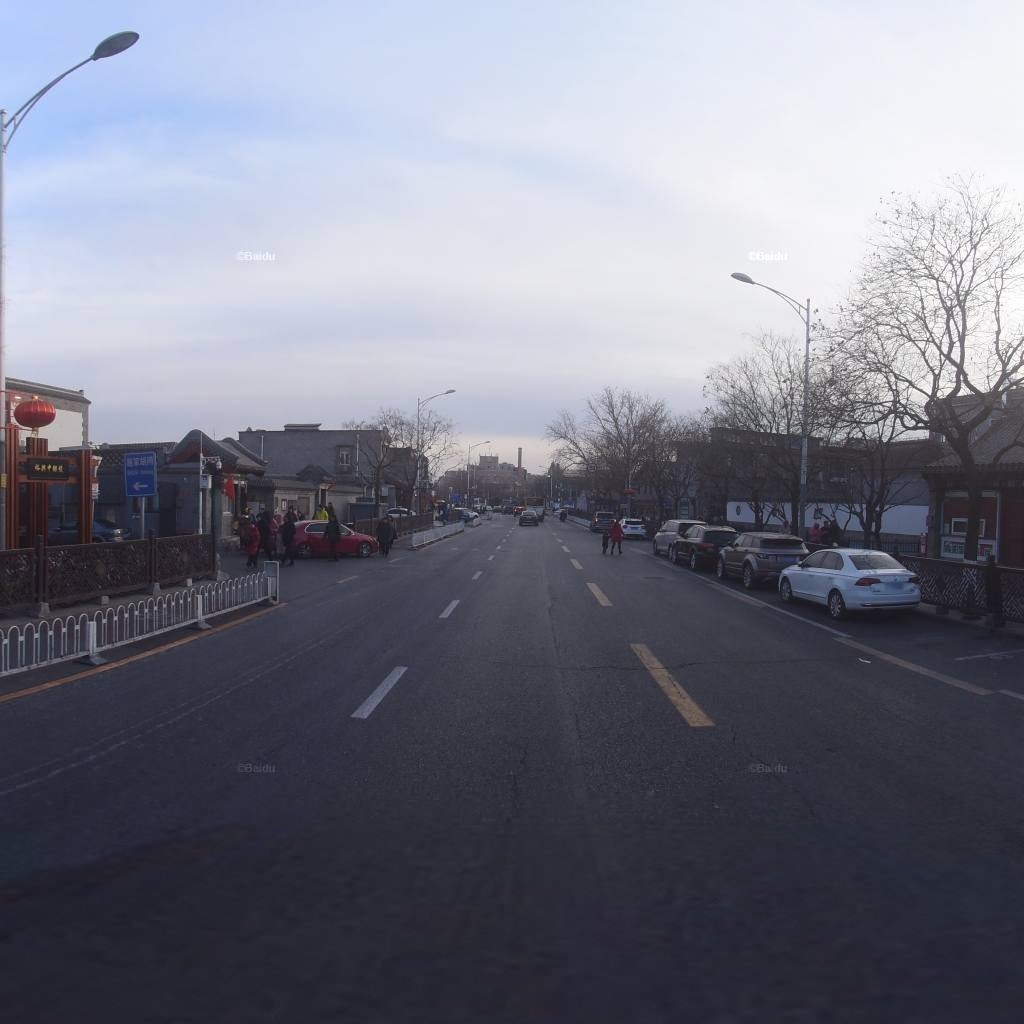
Region: Xicheng
Road damage annotations: longitudinal crack, longitudinal crack, transverse crack, longitudinal crack